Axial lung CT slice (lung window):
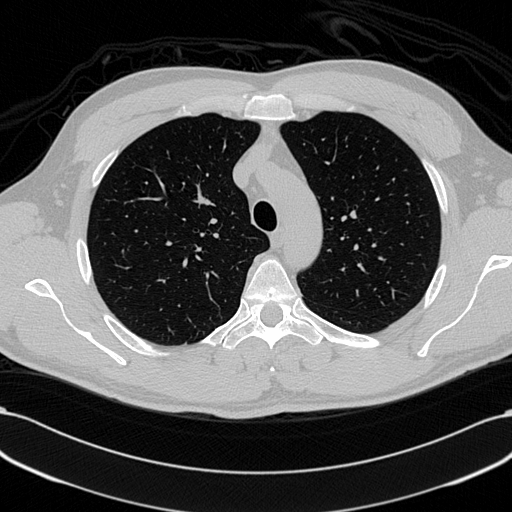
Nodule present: no